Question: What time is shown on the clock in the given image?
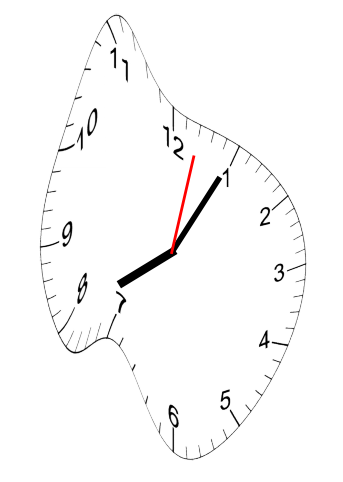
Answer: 08:05:02